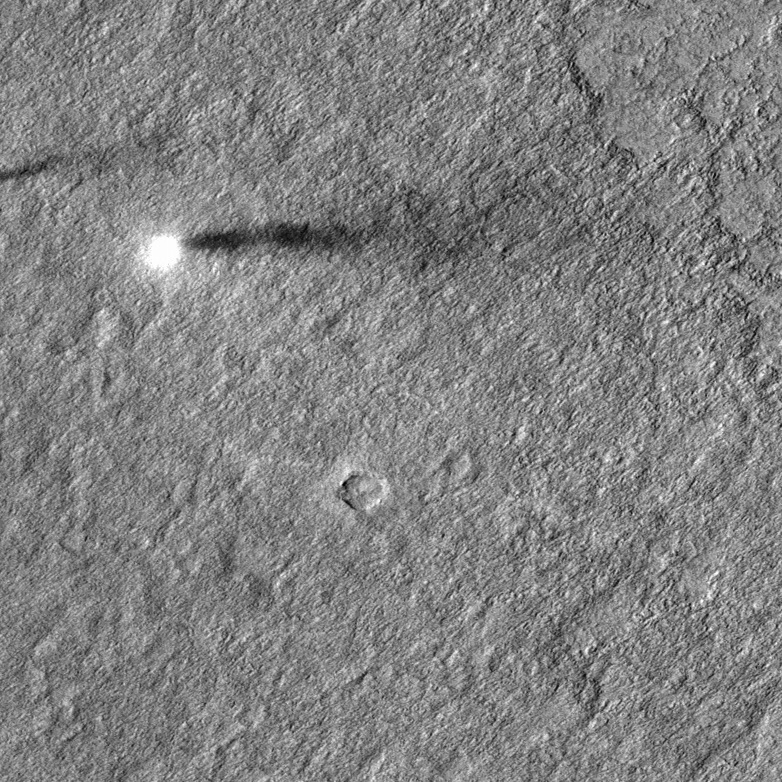
Label: dustdevil